Interaction volume radius: 5 \u00c5
Interaction volume height: 20 \u00c5
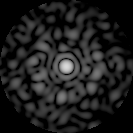
Disorder parameter: 0.8683